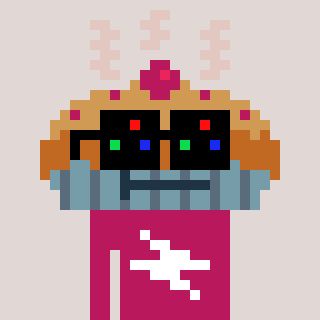
a pixel art character with square black sunglasses, a pie-shaped head and a darkpink-colored body on a warm background